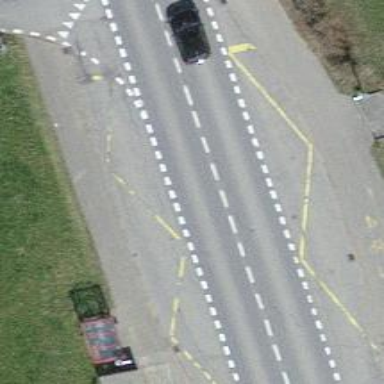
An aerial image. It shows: Bus stop with designated stop position for public transport.